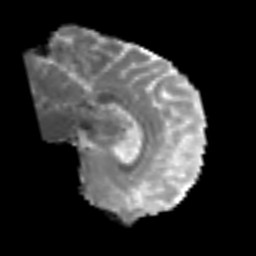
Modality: MD
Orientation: sagittal
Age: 41
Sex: male
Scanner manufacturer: siemens
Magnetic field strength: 3 T
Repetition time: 6.1 s
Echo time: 0.101 s